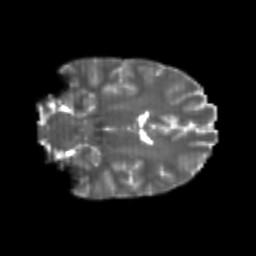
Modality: T2w
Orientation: coronal
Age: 20
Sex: female
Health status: healthy
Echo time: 0.074 s